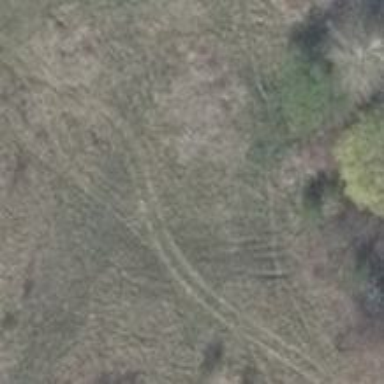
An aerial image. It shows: Hunting stand.